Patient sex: M
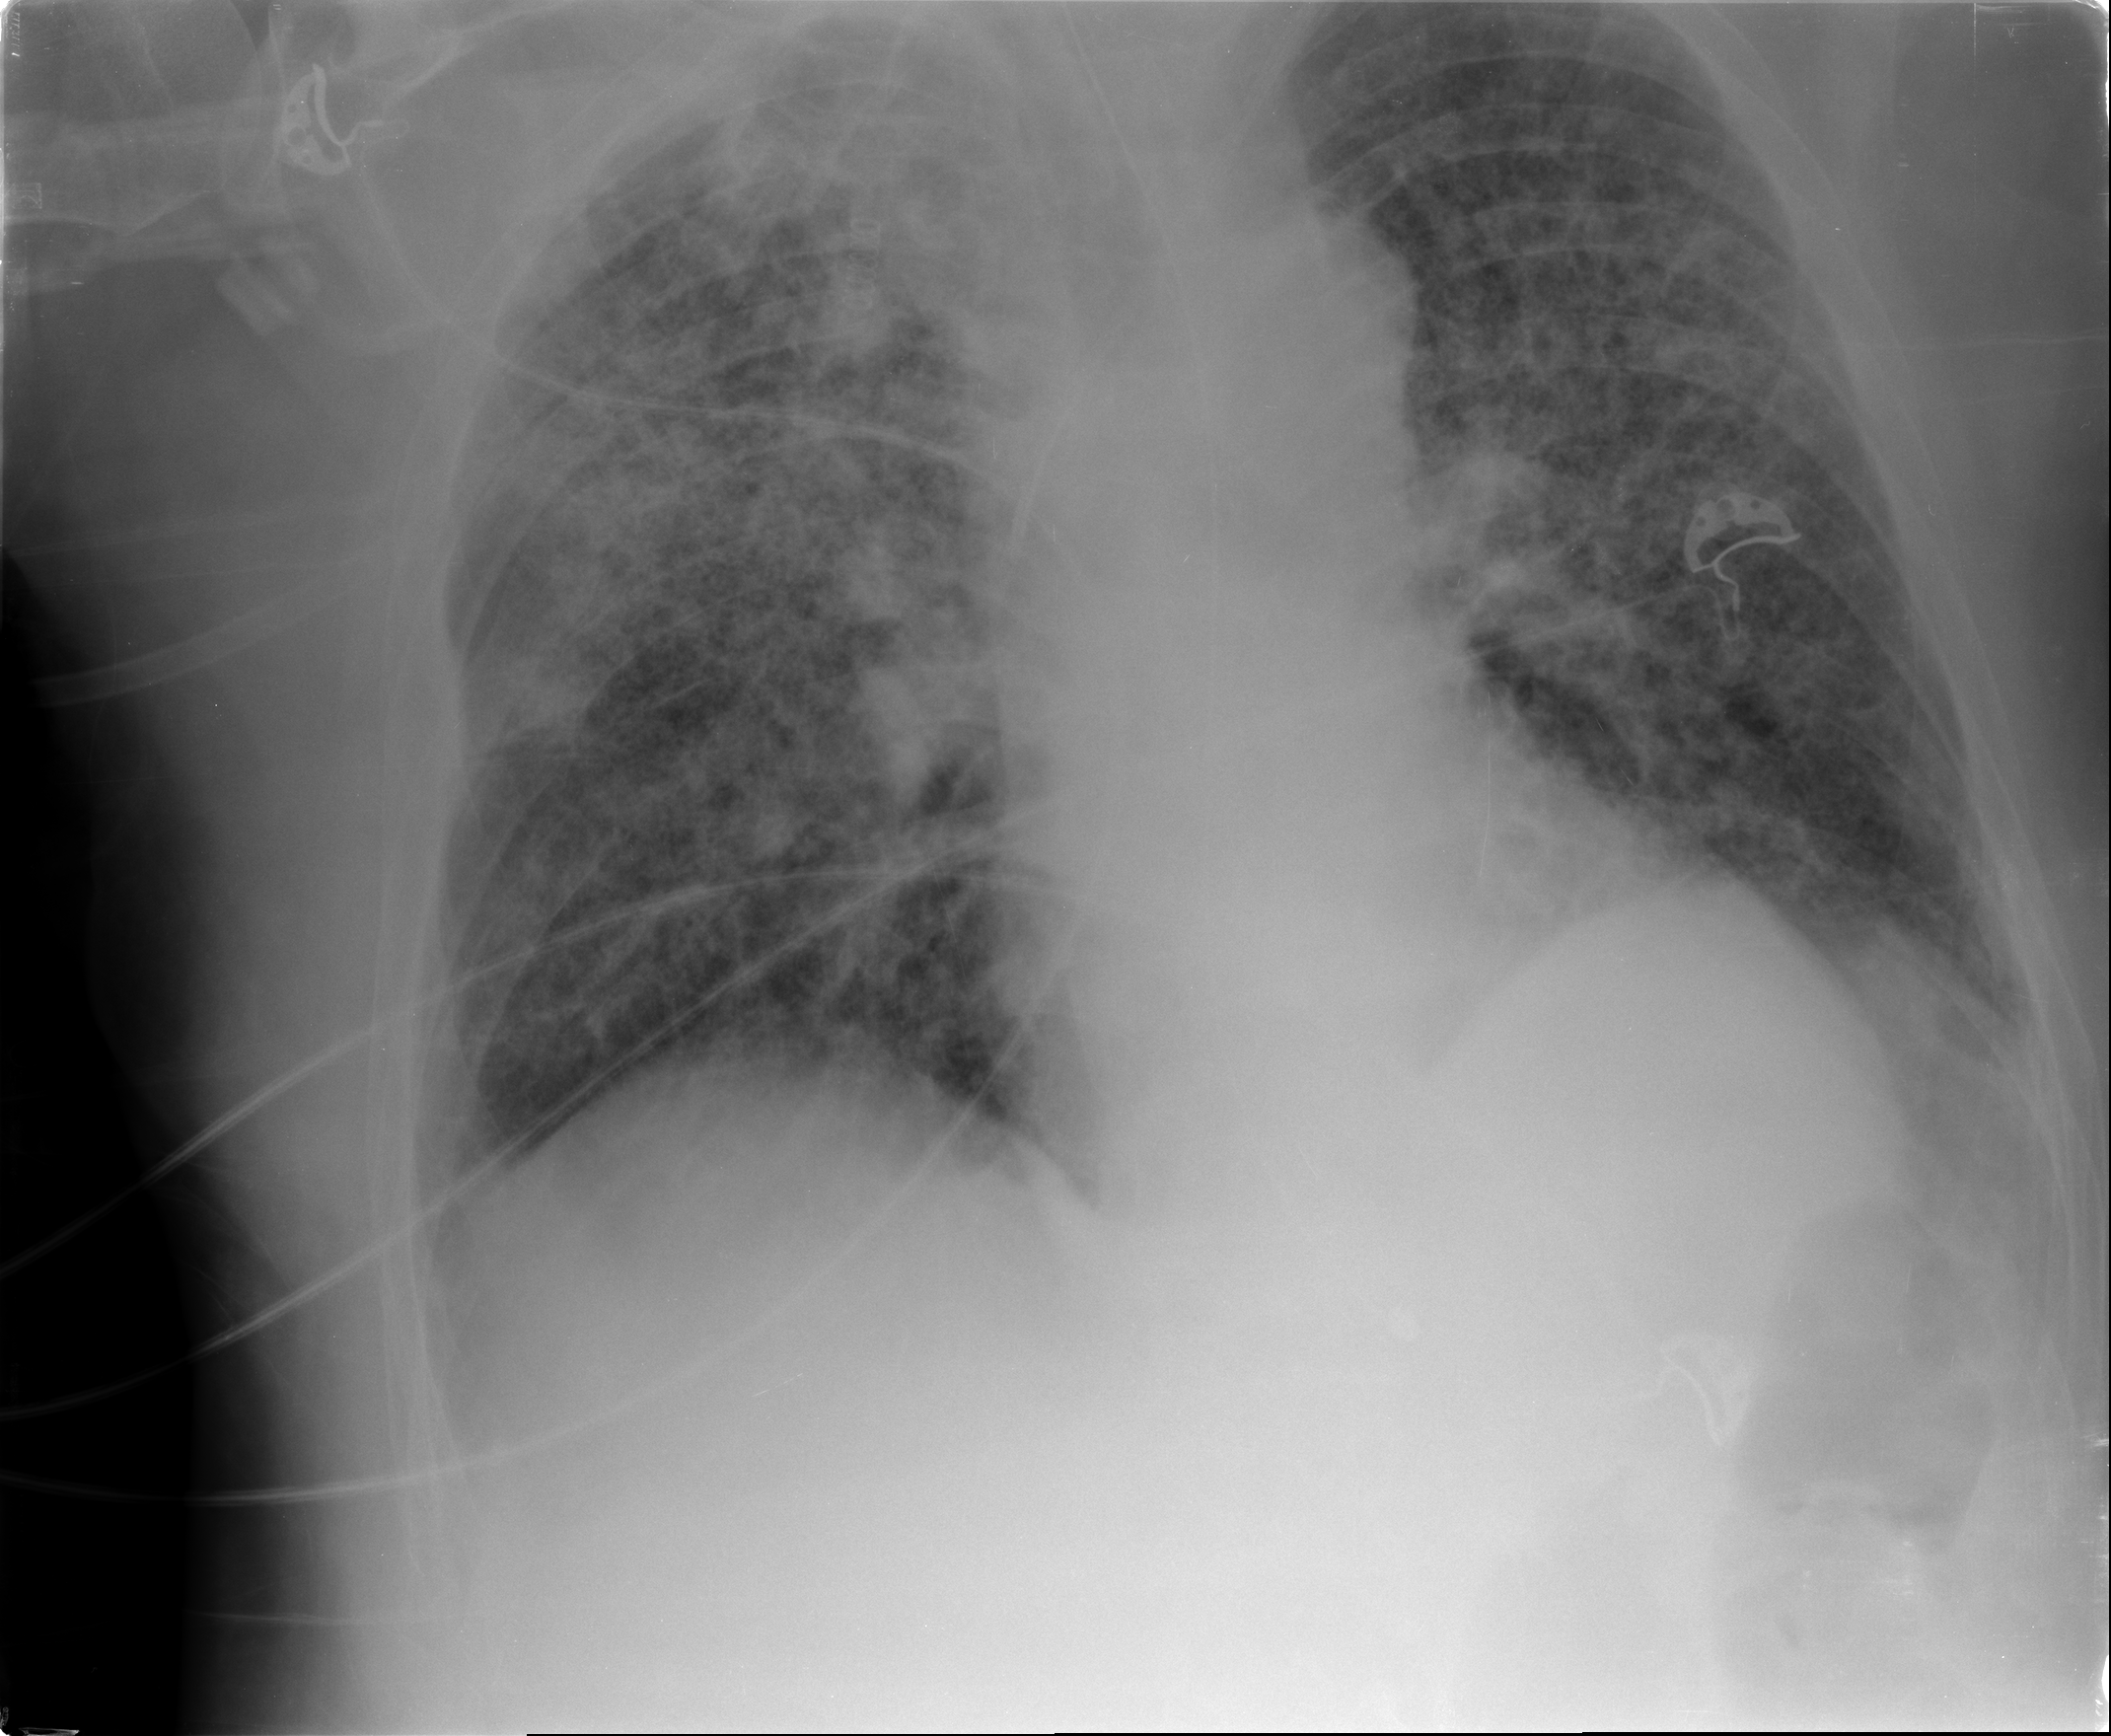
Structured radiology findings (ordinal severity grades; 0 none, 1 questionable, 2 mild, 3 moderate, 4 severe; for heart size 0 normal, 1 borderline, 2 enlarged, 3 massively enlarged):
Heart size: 0
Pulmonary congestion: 2
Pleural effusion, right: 0
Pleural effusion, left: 1
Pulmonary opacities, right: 4
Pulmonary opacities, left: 3
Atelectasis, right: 0
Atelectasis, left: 0